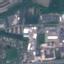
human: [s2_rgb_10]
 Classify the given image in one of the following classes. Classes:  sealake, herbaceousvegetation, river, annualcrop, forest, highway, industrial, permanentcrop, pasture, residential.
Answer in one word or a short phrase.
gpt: Industrial